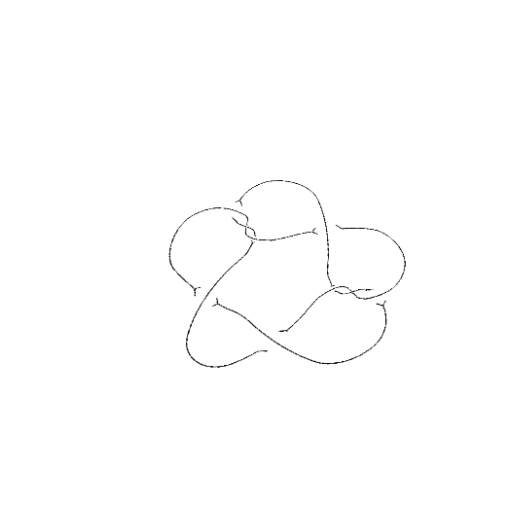
Crossing number: 9